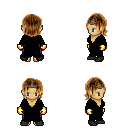
a pixel art fantasy rpg character, female body template, human, tanned skin, black robe, magenta pants, brown long bangs hairstyle, iron tiara, gold gloves, black shoes, four views (front, back, left, right), 2x2 character sprite sheet, small pixel art, hard edges, no anti-aliasing